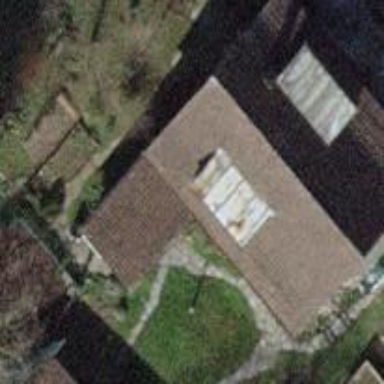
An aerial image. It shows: Detached building.